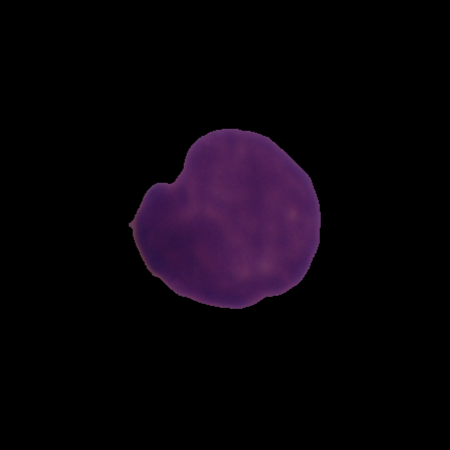
Label: healthy